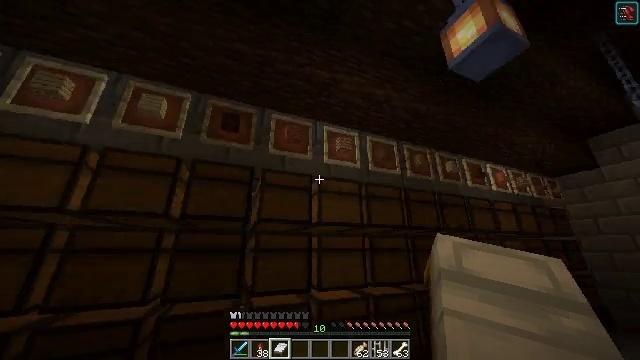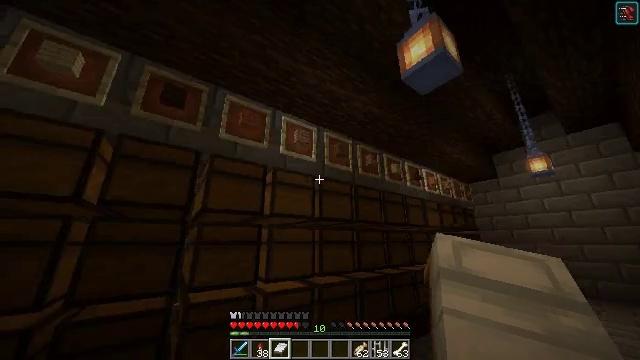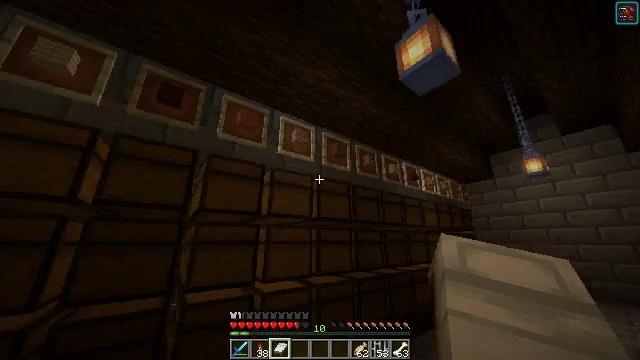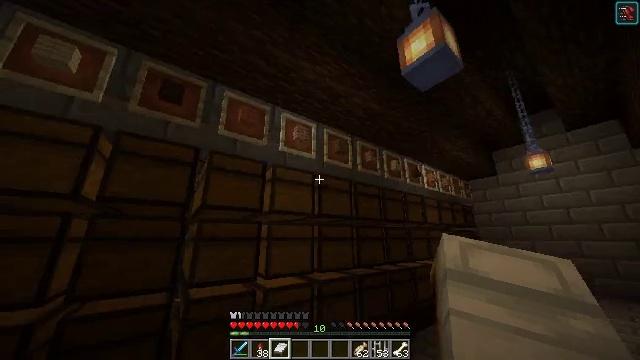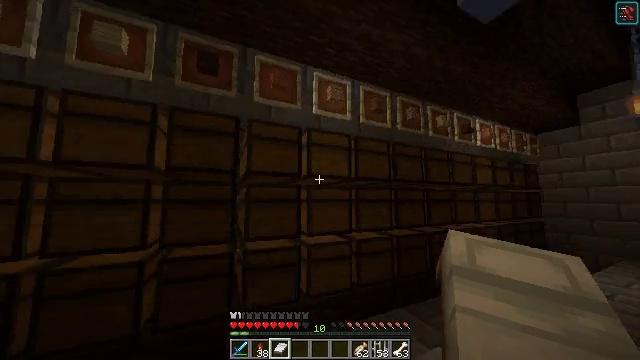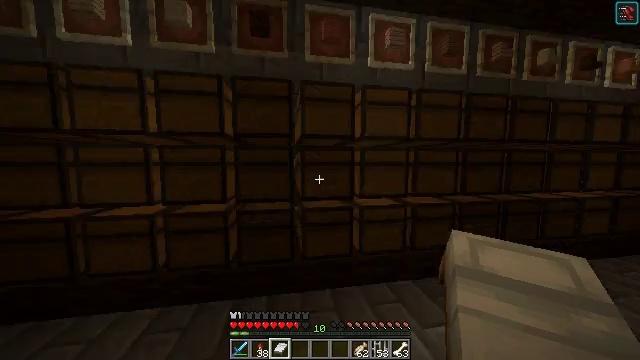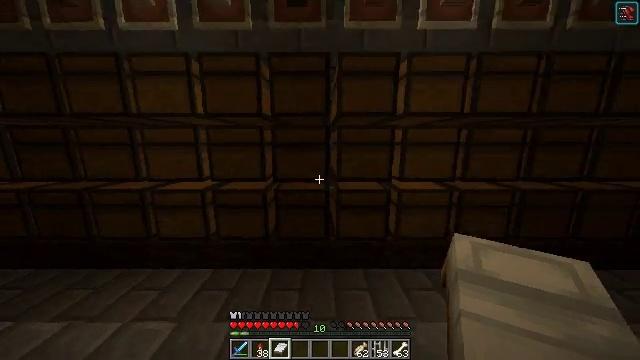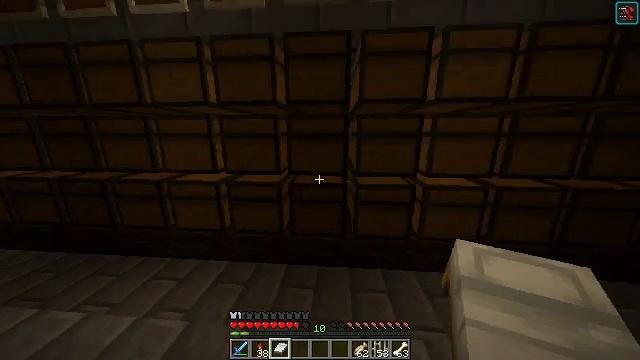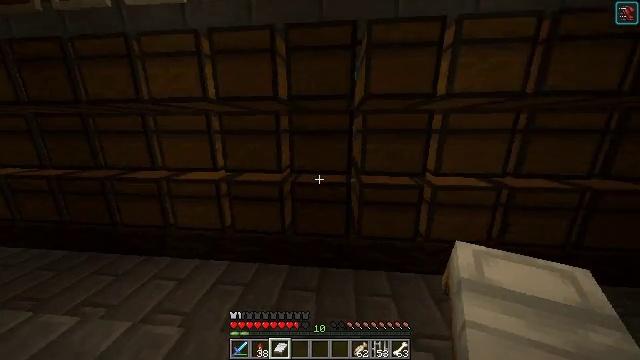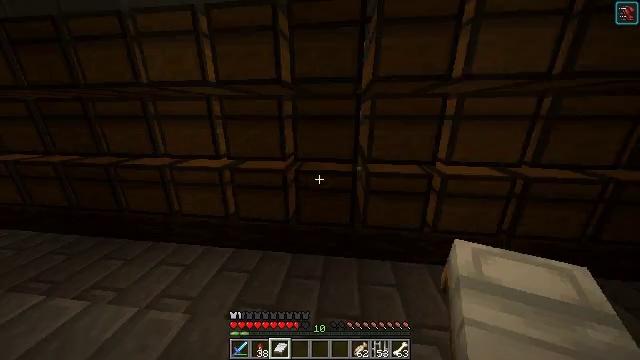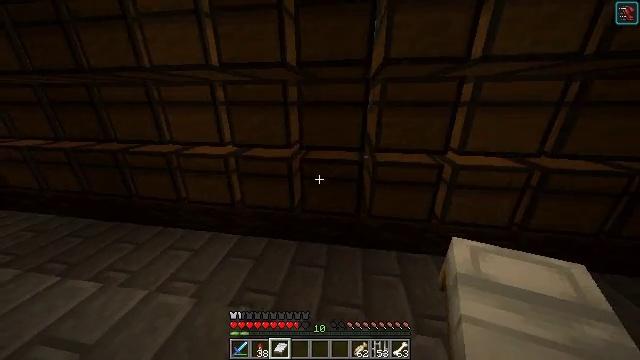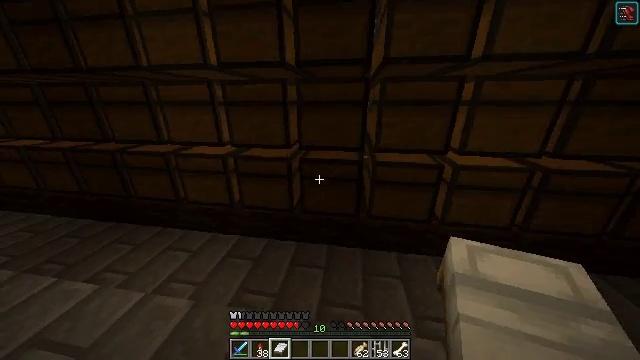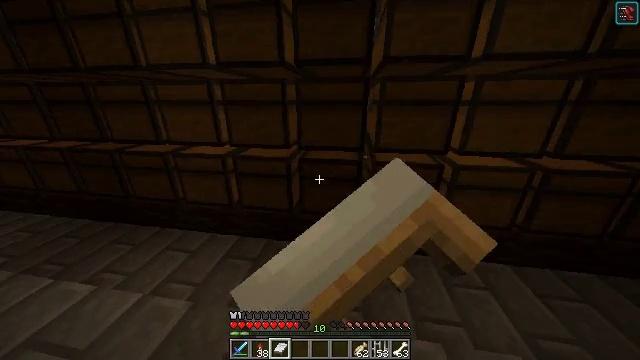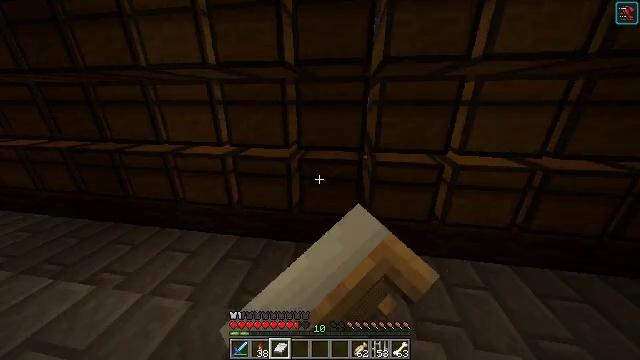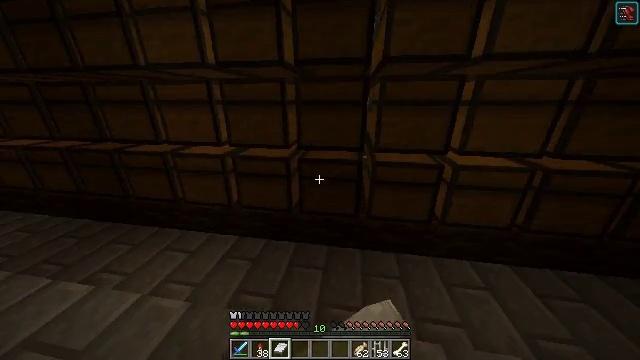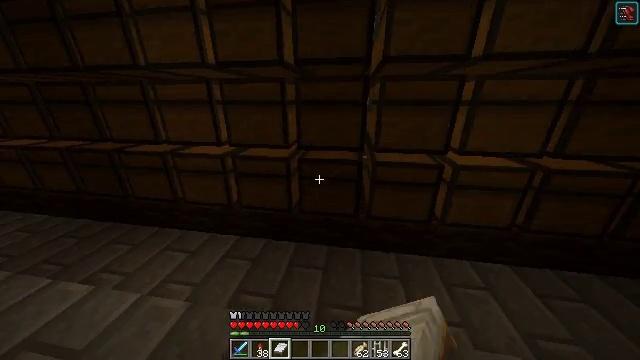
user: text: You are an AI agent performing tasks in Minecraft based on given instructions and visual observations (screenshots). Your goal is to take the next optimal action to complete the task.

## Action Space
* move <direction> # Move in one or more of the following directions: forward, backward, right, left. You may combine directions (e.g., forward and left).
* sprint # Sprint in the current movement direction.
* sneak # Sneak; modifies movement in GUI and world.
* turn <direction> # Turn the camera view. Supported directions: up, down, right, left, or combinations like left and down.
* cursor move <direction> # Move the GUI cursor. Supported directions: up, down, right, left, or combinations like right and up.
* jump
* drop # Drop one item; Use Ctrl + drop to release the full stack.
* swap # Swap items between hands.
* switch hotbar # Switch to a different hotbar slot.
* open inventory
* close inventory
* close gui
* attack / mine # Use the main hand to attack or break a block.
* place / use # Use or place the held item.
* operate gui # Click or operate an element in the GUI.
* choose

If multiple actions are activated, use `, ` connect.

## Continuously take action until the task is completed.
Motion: motion action
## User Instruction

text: Make a dark oak trapdoor.
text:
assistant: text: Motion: turn right and down
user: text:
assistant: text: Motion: no_op
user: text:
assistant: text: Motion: no_op
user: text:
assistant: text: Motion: turn left and down
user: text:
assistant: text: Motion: turn left and down
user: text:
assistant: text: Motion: move forward, turn left and down
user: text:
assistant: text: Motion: move forward, turn left and down
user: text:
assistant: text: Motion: no_op
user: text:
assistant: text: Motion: turn left and down
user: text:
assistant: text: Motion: turn left and down
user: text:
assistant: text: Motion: use / place
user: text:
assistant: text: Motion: use / place
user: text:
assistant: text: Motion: no_op
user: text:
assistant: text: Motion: no_op
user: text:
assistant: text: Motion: no_op
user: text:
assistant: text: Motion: open gui
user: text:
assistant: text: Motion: no_op
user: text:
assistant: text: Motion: cursor move up
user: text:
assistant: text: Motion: cursor move left and up
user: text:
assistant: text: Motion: sneak
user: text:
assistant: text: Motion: sneak, cursor move left and up
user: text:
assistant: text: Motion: sneak
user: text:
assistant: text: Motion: close gui
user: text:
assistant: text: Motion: turn left, open inventory
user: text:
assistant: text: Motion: no_op
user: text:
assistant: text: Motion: turn right and down
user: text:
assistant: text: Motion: turn right and down
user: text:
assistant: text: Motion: use / place
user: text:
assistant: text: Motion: use / place
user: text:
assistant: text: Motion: no_op